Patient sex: F
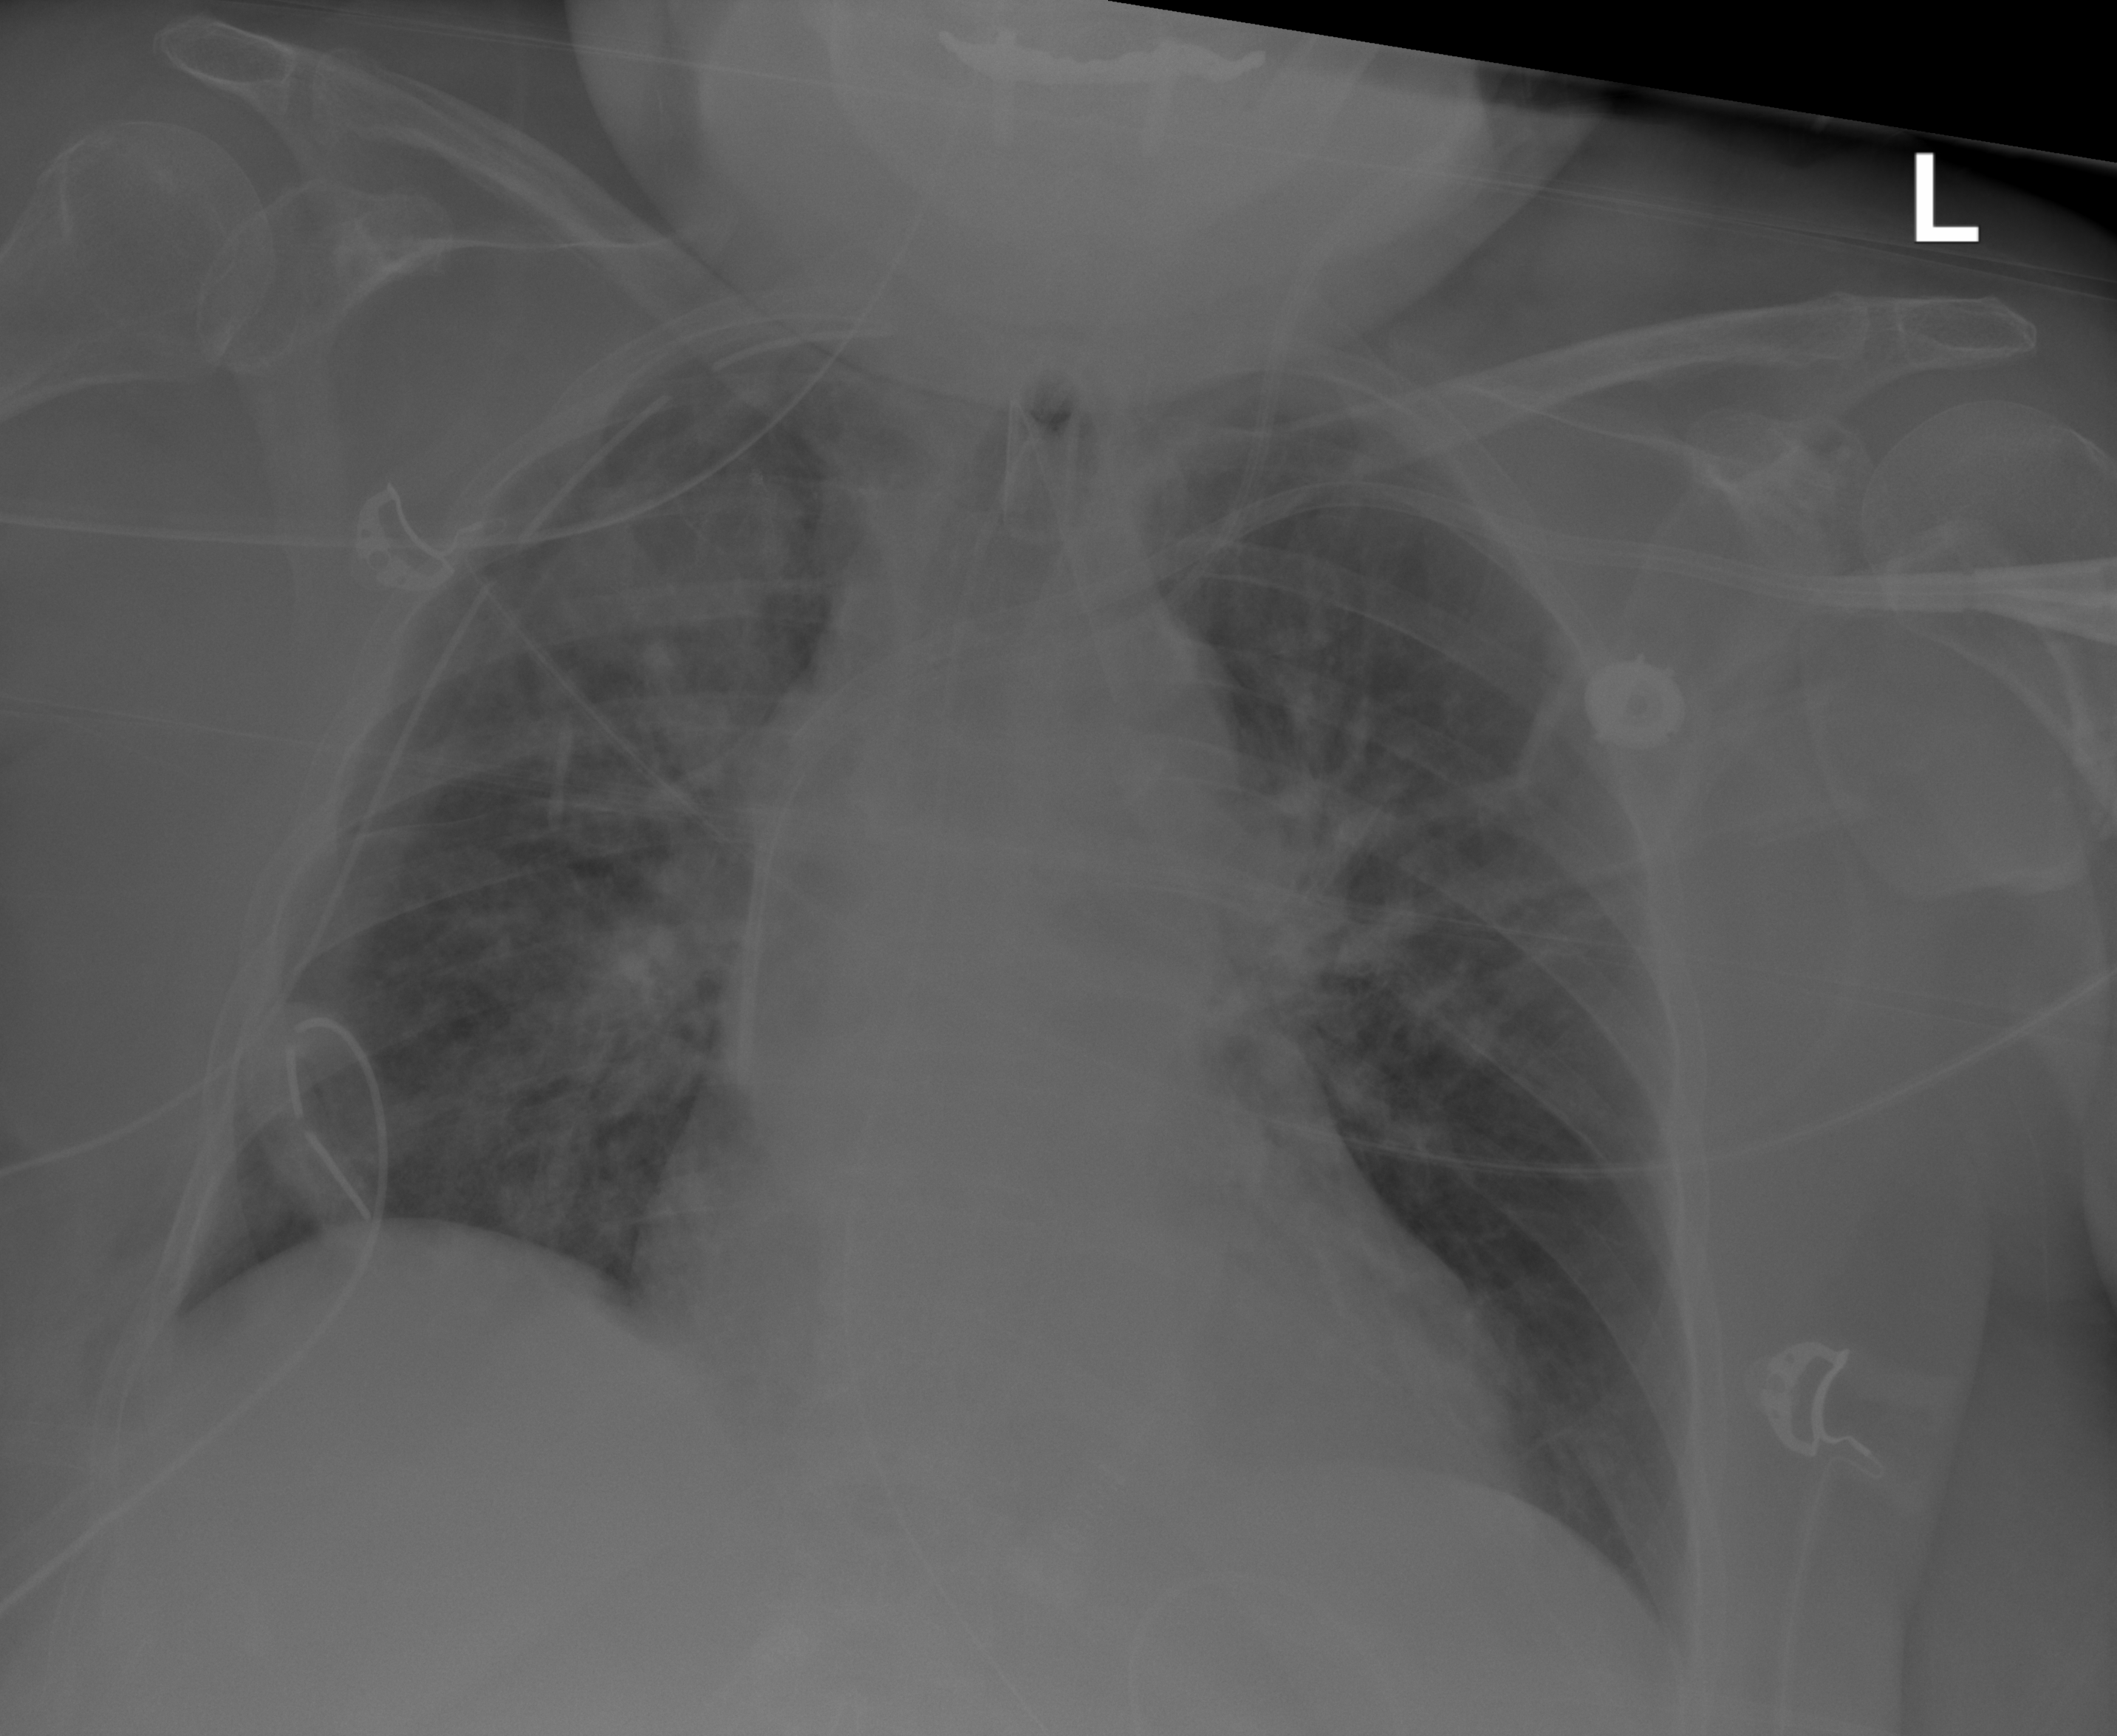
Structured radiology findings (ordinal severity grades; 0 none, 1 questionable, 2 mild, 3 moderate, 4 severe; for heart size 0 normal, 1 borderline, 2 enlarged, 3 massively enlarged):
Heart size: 2
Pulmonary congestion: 3
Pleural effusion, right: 0
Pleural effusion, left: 0
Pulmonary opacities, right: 3
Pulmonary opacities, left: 2
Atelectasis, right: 2
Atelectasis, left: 2